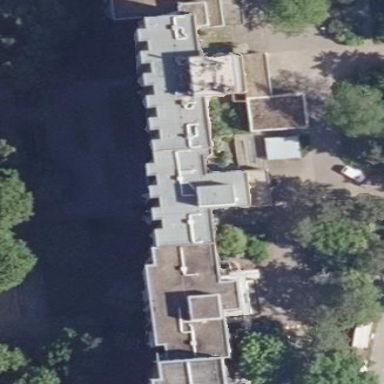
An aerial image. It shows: Building with apartments and flat roof.